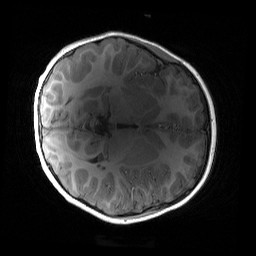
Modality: T1w
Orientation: axial
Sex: male
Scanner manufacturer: siemens
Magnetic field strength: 3 T
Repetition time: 1.9 s
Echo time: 0.00243 s